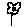
Label: flower